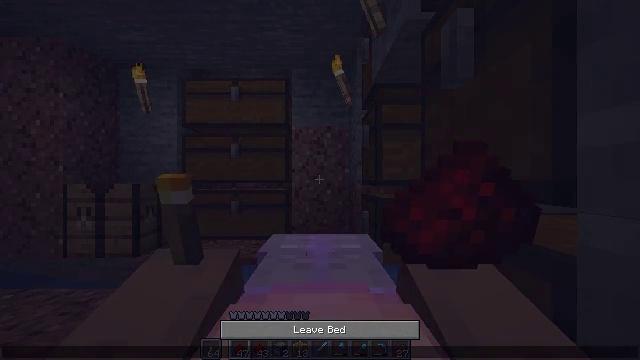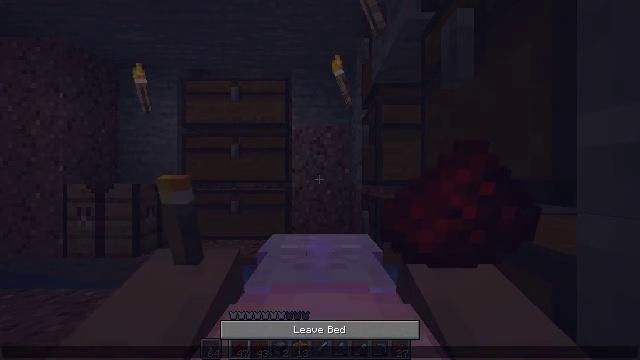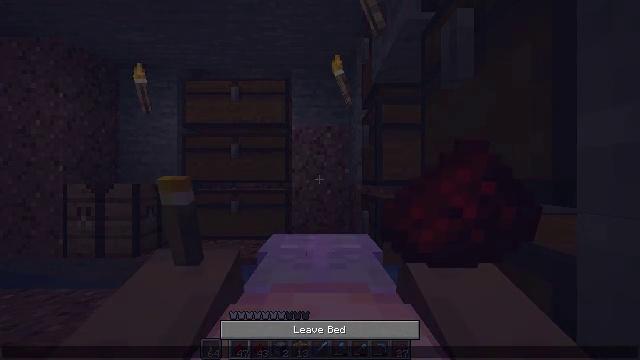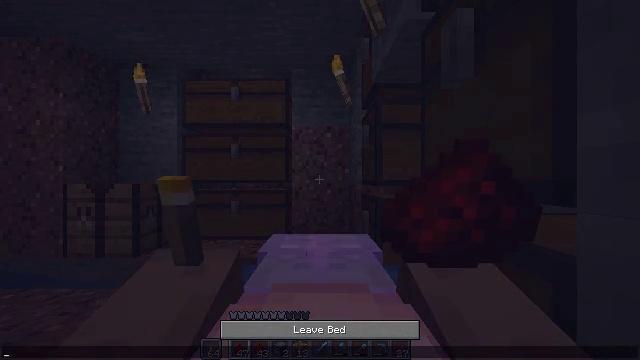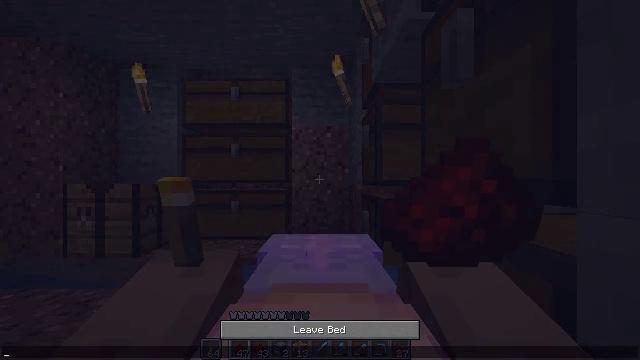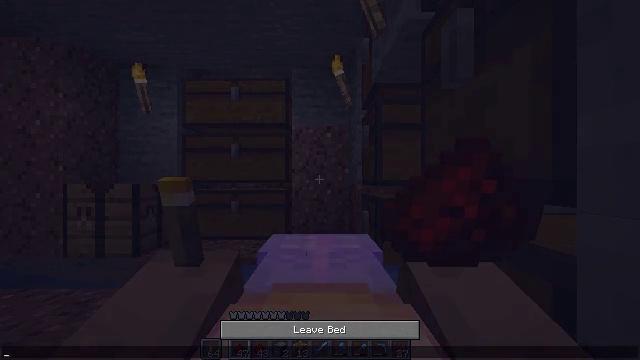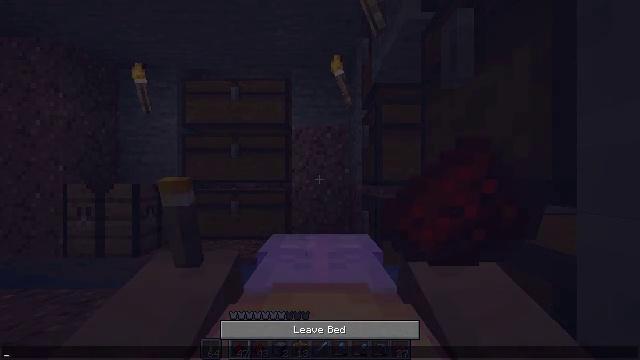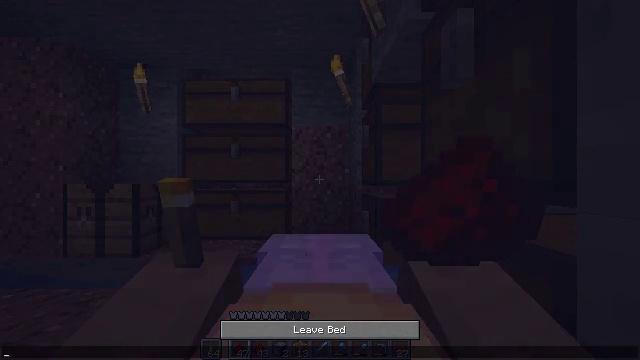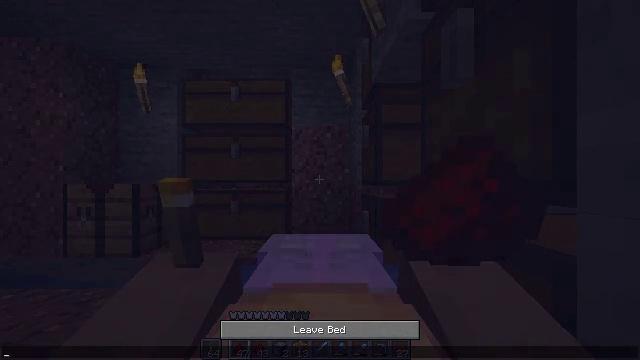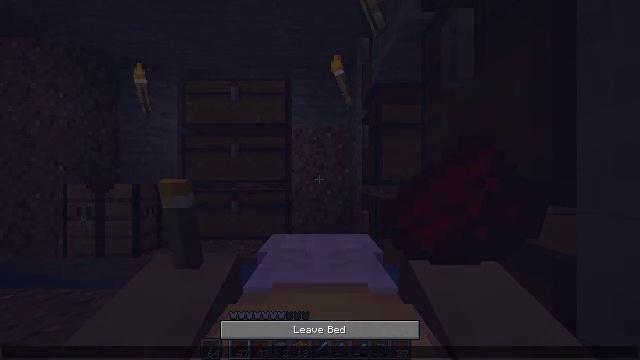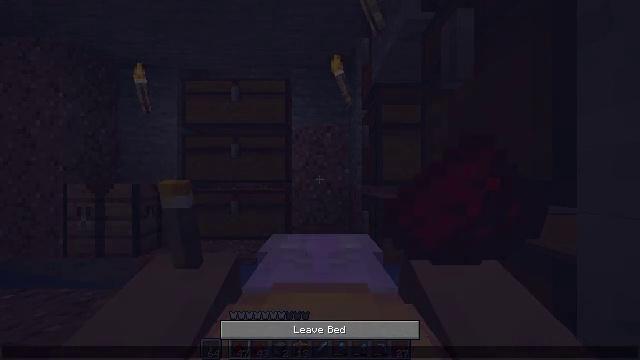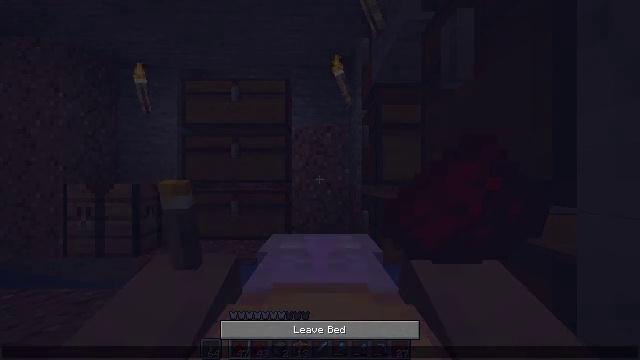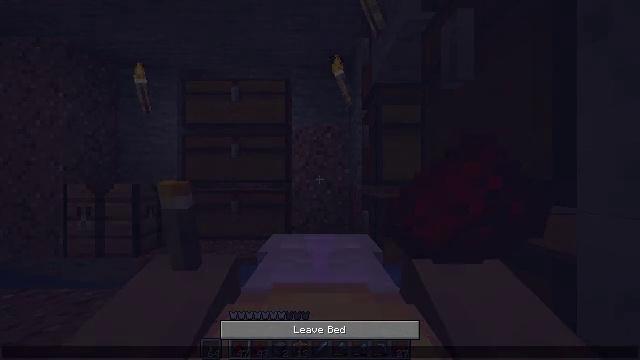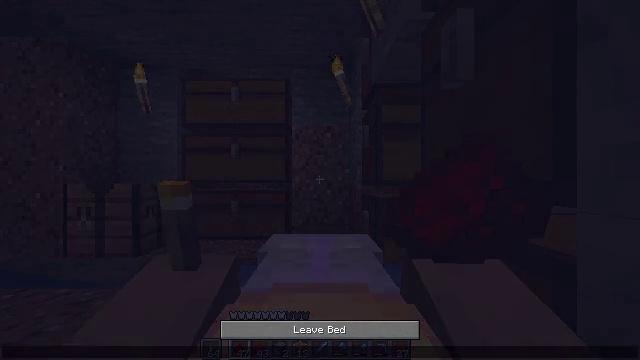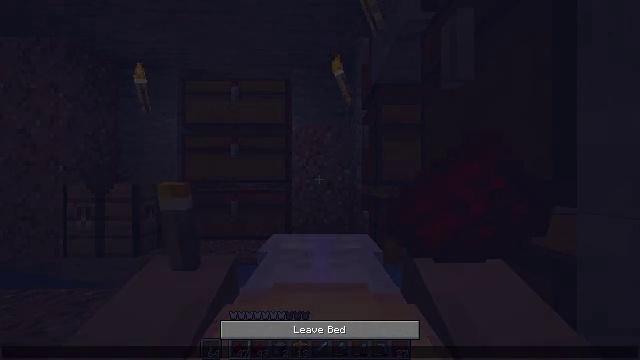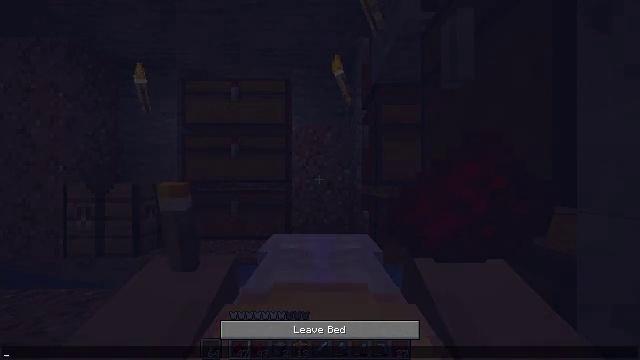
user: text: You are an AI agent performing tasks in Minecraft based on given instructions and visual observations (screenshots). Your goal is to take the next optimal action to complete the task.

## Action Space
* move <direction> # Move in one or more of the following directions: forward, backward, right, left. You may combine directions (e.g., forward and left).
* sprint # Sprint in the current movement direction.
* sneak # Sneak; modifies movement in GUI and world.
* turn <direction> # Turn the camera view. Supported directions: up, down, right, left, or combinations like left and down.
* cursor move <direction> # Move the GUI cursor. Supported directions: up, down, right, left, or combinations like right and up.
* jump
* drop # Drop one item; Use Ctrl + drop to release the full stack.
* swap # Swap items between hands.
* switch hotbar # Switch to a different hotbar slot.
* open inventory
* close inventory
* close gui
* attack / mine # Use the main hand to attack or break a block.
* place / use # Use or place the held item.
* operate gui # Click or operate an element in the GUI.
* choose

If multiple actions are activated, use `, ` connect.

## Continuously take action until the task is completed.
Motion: motion action
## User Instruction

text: Use the crafting table to craft a repeater.
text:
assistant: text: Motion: no_op
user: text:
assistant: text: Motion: no_op
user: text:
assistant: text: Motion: no_op
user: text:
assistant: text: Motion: no_op
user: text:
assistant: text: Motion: no_op
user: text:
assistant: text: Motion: no_op
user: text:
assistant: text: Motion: no_op
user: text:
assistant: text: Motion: no_op
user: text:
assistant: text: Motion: no_op
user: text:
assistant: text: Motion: no_op
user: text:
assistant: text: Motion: no_op
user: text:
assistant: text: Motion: no_op
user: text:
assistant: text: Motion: no_op
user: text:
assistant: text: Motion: no_op
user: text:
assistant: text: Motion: no_op
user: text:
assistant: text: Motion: no_op
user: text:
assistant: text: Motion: no_op
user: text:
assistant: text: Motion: no_op
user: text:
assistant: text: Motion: no_op
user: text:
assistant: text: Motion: no_op
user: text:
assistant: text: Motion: close gui
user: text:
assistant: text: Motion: no_op
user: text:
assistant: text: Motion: no_op
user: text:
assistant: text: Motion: no_op
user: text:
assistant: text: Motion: no_op
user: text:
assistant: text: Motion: turn right and down
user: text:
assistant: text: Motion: turn down
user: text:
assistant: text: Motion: no_op
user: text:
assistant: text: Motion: no_op
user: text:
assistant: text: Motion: no_op